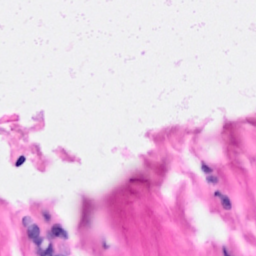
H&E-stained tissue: Breast